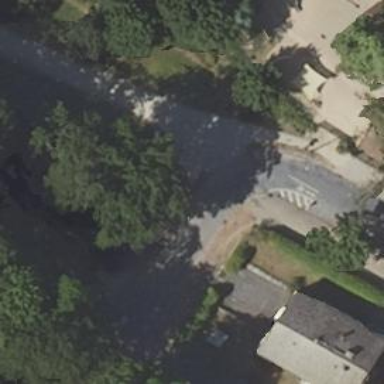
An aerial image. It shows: Compacted footway.